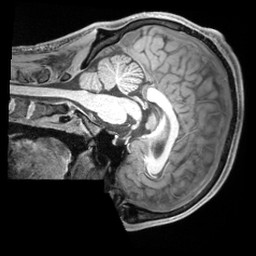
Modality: T1w
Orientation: sagittal
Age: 23
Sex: male
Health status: ill
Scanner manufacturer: siemens
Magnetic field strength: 3 T
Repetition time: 2.2 s
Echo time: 0.00218 s